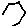
Label: hexagon